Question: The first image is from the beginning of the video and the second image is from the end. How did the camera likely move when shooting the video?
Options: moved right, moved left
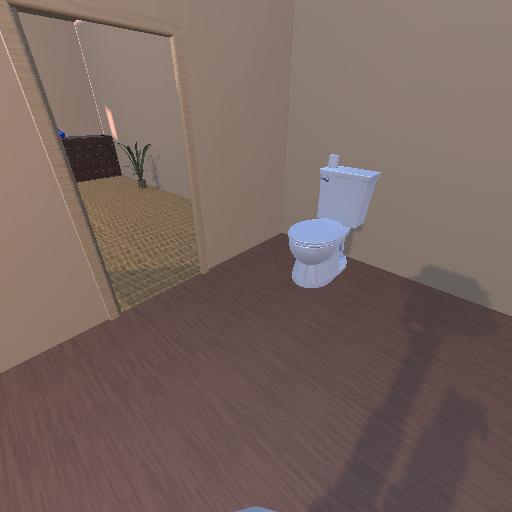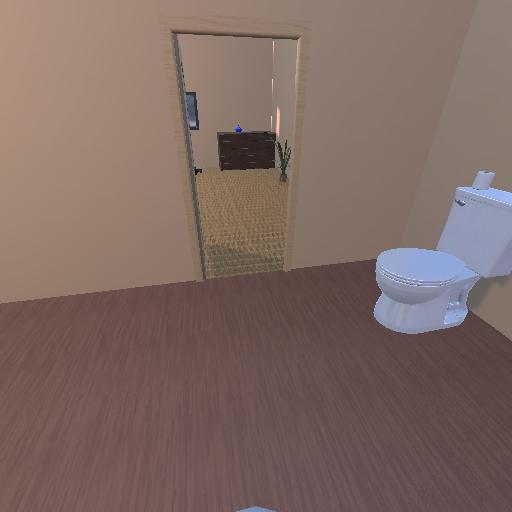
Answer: moved right